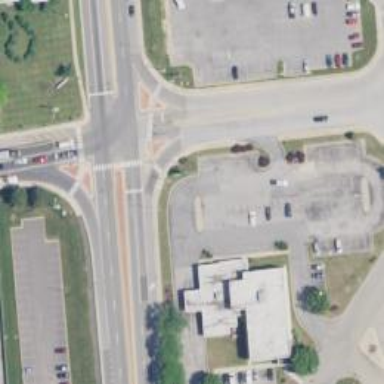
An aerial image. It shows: Traffic island.